Question: I am using <URL> image manipulation library this library in a project and I am stuck on adding watermark image all over the source image.
Is it possible to repeat the watermark image on all over the source image like in the following example?

I try the following code, but it doesn't work for me.
'''
$thumbnail = $manager->make($name);
$watermark = $manager->make($watermarkSource);
$x = 0;
while ($x < $thumbnail->width()) {
$y = 0;
while($y < $thumbnail->height()) {
$thumbnail->insert($watermarkSource, 'top-left', $x, $y);
$y += $watermark->height();
}
$x += $watermark->width();
}
$thumbnail->save($name, 80);
'''
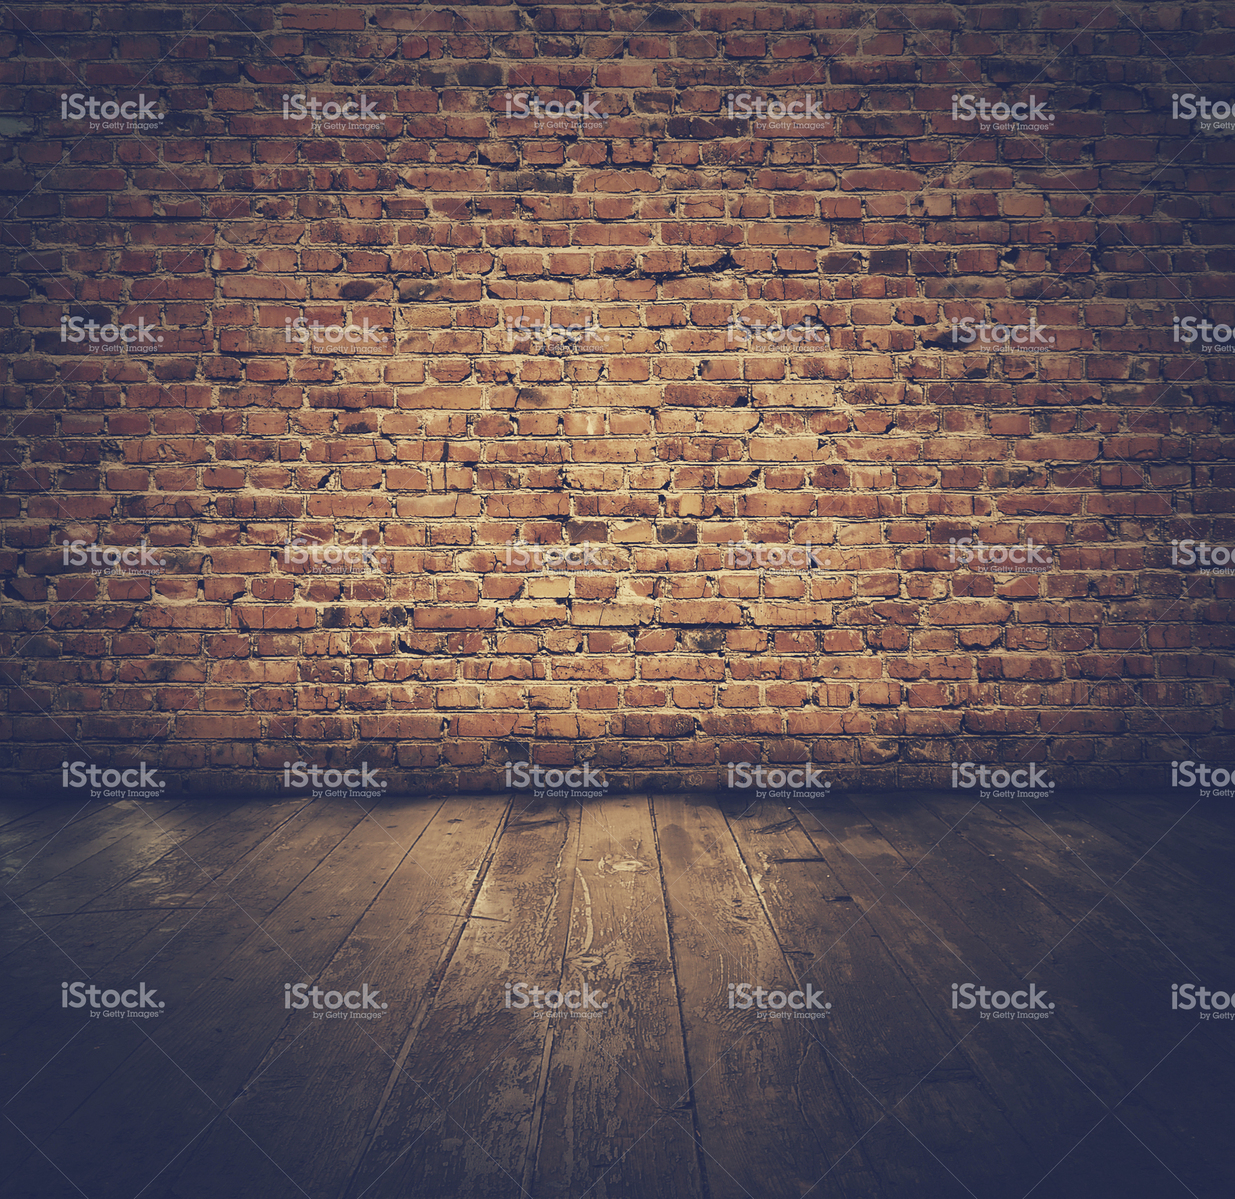
Answer: I've just solved this problem via Intervention Image library using it in Laravel Framework. So here's code snippet.
'''
public function watermarkPhoto(String $originalFilePath,String $filePath2Save ){
$watermark_path='photos/watermark.png';
if(\File::exists($watermark_path)){
$watermarkImg=Image::make($watermark_path);
$img=Image::make($originalFilePath);
$wmarkWidth=$watermarkImg->width();
$wmarkHeight=$watermarkImg->height();
$imgWidth=$img->width();
$imgHeight=$img->height();
$x=0;
$y=0;
while($y<=$imgHeight){
$img->insert($watermark_path,'top-left',$x,$y);
$x+=$wmarkWidth;
if($x>=$imgWidth){
$x=0;
$y+=$wmarkHeight;
}
}
$img->save($filePath2Save);
$watermarkImg->destroy();
$img->destroy(); // to free memory in case you have a lot of images to be processed
}
return $filePath2Save;
}
'''
If you use PHP version prior to 7 remove String type declaration from function arguments. just make it
'''
public function watermarkPhoto($originalFilePath, $filePath2Save ){....}
'''
Also if you are not using Laravel Framework and you don't have File class included just remove redundand check from function.
'''
if(\File::exists($watermark_path))
'''
So the simplest framework-agnostic function would be:
'''
function watermarkPhoto($originalFilePath, $filePath2Save ){
$watermark_path='photos/watermark.png';
$watermarkImg=Image::make($watermark_path);
$img=Image::make($originalFilePath);
$wmarkWidth=$watermarkImg->width();
$wmarkHeight=$watermarkImg->height();
$imgWidth=$img->width();
$imgHeight=$img->height();
$x=0;
$y=0;
while($y<=$imgHeight){
$img->insert($watermark_path,'top-left',$x,$y);
$x+=$wmarkWidth;
if($x>=$imgWidth){
$x=0;
$y+=$wmarkHeight;
}
}
$img->save($filePath2Save);
$watermarkImg->destroy();
$img->destroy();
return $filePath2Save;
}
'''
Also you need watermark image in png format with transparent background.